Field crop: tomato
Growth stage: 1
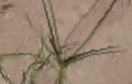
Species: cyperus